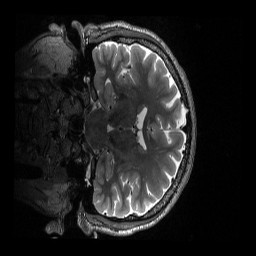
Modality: T2w
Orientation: coronal
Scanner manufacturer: siemens
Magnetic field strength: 3 T
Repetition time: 3.2 s
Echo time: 0.563 s